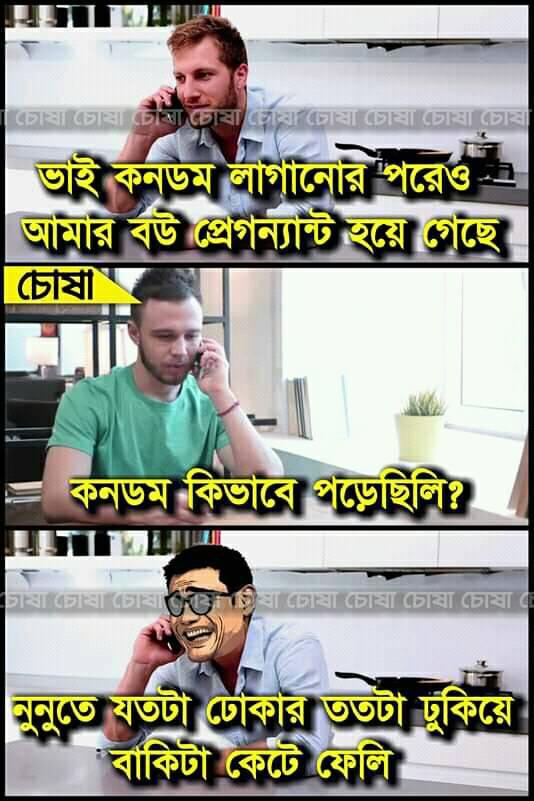
Caption: ভাই কনডম লাগানোর পরেও আমার বউ প্রেগন্যান্ট হয়ে গেছে    কনডম কিভাবে পড়েছিলি ?  নুনুতে  যতটা ঢোকার ততটা ঢুকিয়ে বাকিটা কেটে ফেলি
Label: non-hate